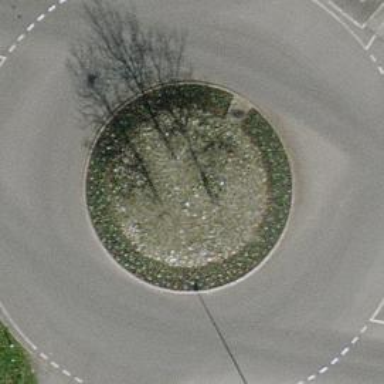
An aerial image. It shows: Secondary road with asphalt surface leading to roundabout junction.